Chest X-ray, PA view. Patient: 27 years old, sex F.
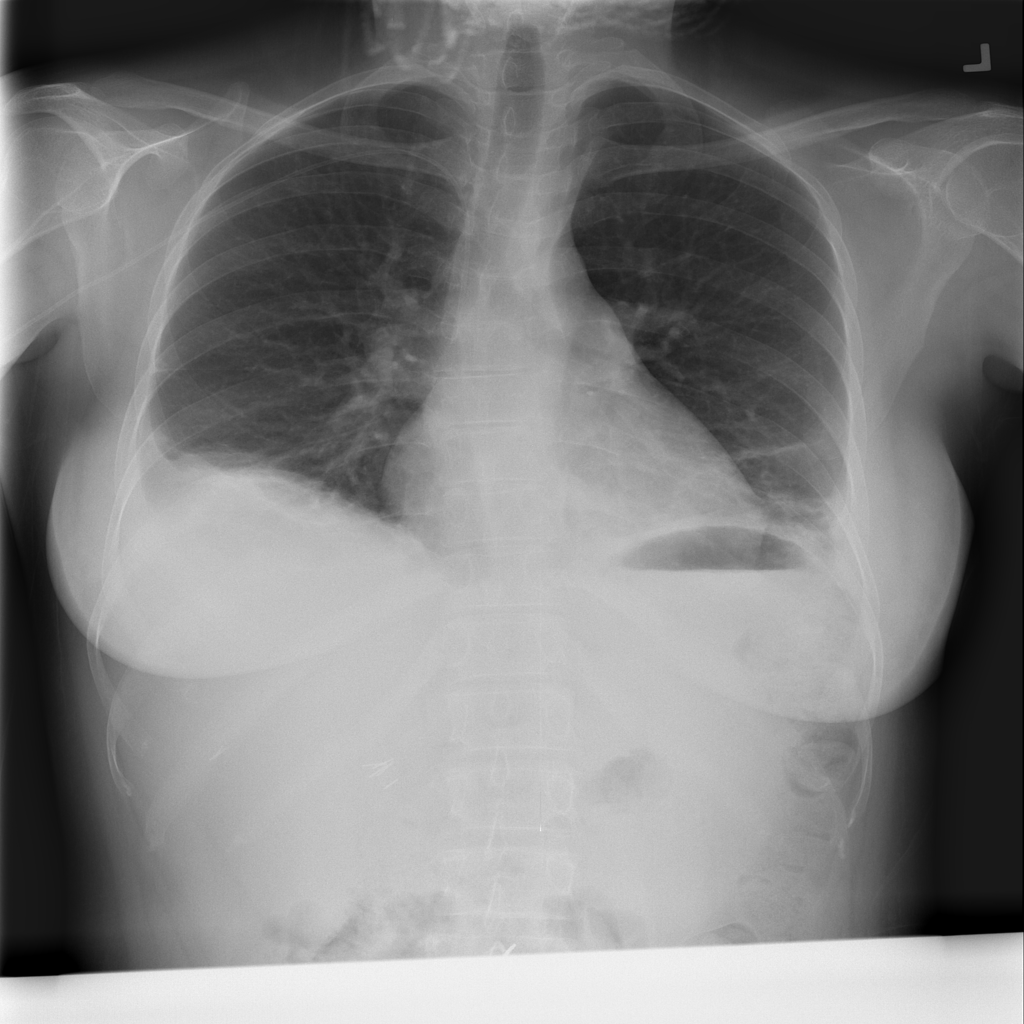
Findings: Atelectasis, Effusion